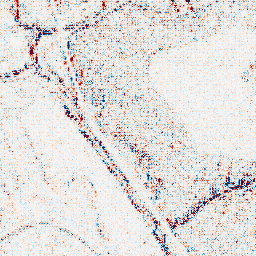
Category: wavelet
Decomposition family: wavelet_biorthogonal
Decomposition parameters: wavelet: bior2.4
level: 1
Upsampling method: bilinear
Upsampling parameters: scale: 4
Upsampling scale: 4